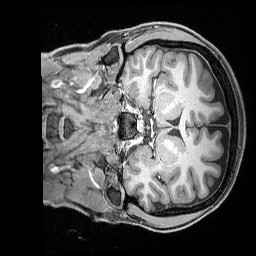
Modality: T1w
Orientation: coronal
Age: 26
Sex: male
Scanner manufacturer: siemens
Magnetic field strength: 3 T
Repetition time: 2.3 s
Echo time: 0.00324 s